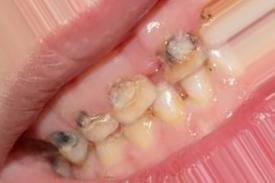
Condition: Caries